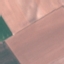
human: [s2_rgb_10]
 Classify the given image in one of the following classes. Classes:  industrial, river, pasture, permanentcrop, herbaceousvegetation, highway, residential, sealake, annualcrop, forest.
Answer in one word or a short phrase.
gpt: AnnualCrop